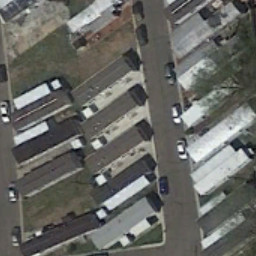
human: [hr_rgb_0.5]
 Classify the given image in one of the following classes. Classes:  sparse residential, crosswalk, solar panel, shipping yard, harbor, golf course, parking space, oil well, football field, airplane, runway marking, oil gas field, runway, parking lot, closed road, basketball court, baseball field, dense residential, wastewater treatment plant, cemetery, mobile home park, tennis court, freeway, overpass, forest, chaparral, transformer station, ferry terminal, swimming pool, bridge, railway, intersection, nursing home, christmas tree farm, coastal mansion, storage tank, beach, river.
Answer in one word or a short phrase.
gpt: mobile home park